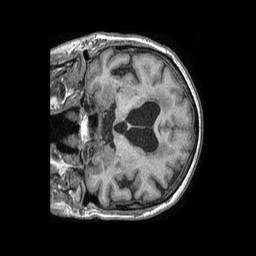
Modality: T1w
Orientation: coronal
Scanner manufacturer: philips
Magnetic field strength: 1.5 T
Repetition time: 0.007856 s
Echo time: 0.003646 s